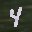
Label: 4